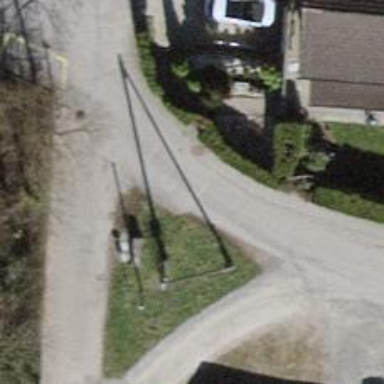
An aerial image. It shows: Asphalt service road.